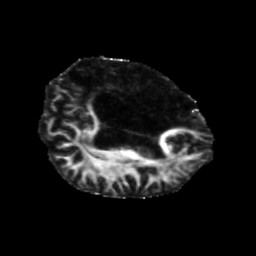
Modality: FA
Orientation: axial
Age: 48
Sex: male
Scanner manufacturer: siemens
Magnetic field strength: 3 T
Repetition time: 5.25 s
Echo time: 0.08 s